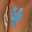
Label: 4